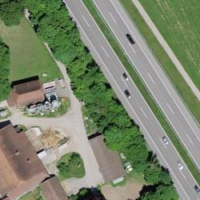
EUNIS habitat code: 57
Species observed at this site:
Plantago major